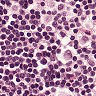
Metastatic tissue present: no